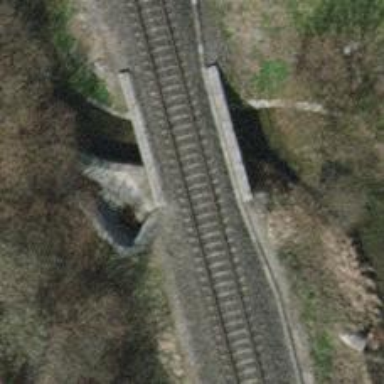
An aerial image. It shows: Bridge with electrified rail tracks and contact line.